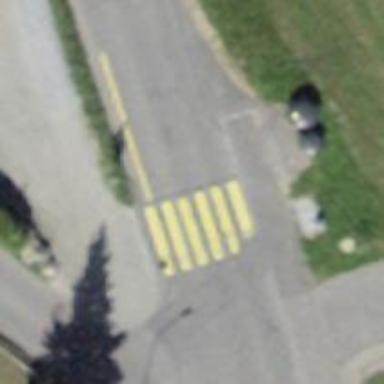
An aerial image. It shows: Marked road crossing.